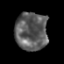
Tissue: prostate
Cell type: T cells
Senescence score: 0.7122
Nuclear area (px): 1207
Mean DAPI intensity: 93.723